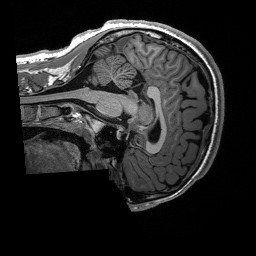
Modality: T1w
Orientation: sagittal
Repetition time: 8 s
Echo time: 0.066 s